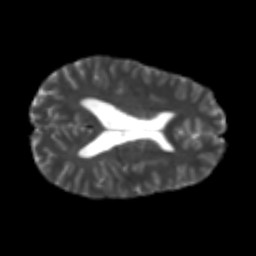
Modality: T2w
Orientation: axial
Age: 22
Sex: male
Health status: healthy
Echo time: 0.074 s